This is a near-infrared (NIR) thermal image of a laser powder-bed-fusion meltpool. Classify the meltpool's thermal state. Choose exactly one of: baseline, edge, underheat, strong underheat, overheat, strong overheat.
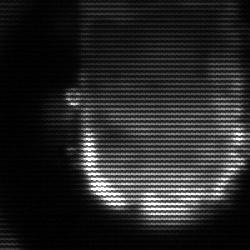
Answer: baseline